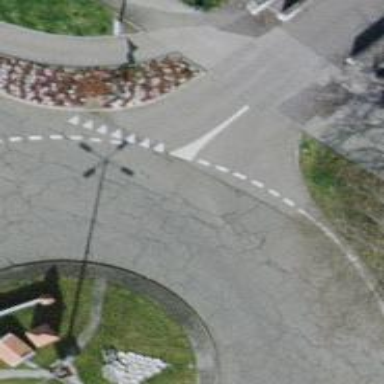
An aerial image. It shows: Primary highway with asphalt surface leading to roundabout.